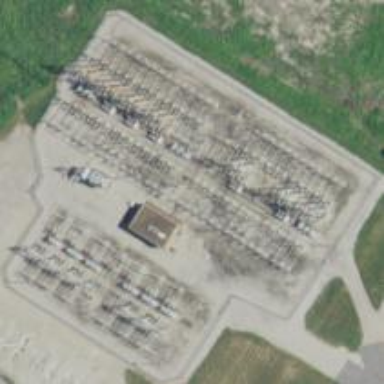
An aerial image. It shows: Outdoor substation for power distribution.